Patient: sex F, age 26
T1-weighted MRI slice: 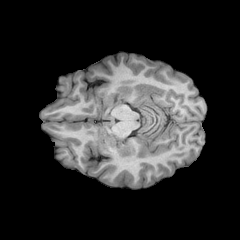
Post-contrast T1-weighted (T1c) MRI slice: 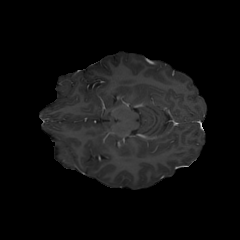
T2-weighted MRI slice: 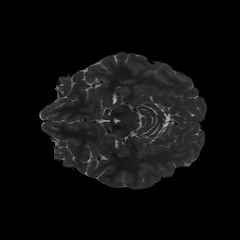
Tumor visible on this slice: no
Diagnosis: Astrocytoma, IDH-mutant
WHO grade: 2